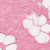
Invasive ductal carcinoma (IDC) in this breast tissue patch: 0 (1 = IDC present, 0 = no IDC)